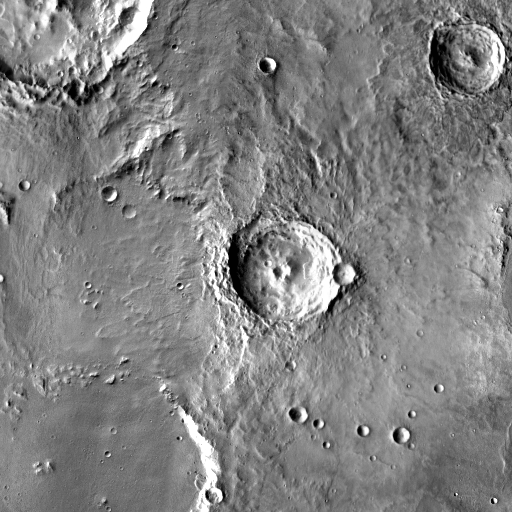
Crater classes present: Background, Other, Layered